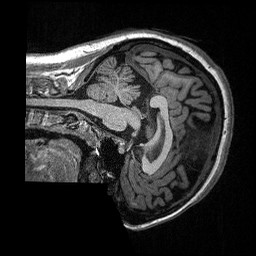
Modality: T1w
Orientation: sagittal
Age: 35
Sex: female
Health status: healthy
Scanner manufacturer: siemens
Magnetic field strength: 3 T
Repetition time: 2.3 s
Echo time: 0.00298 s